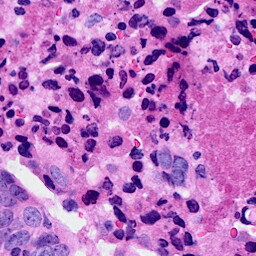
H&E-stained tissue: Breast